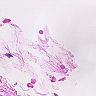
Metastatic tissue present: no